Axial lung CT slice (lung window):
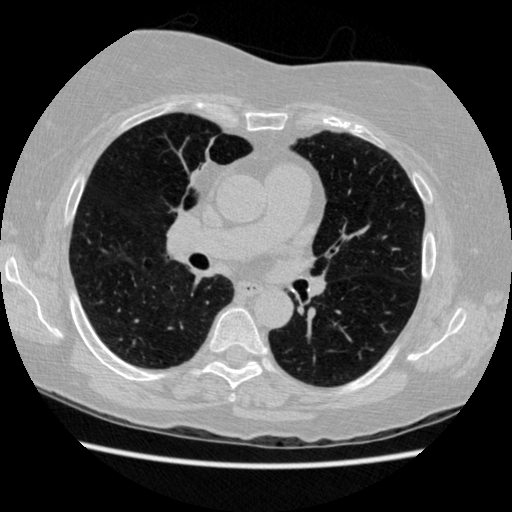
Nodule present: no